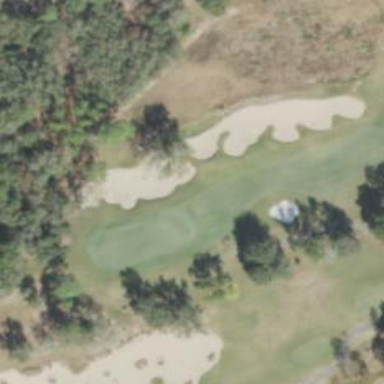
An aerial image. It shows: Sand bunker on golf course.